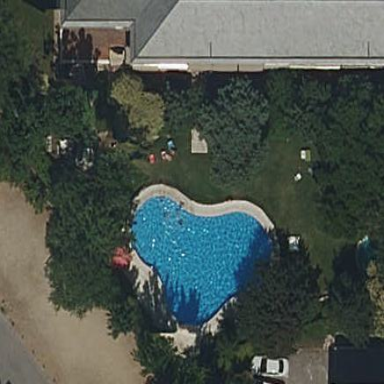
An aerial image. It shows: Swimming pool located in leisure land.